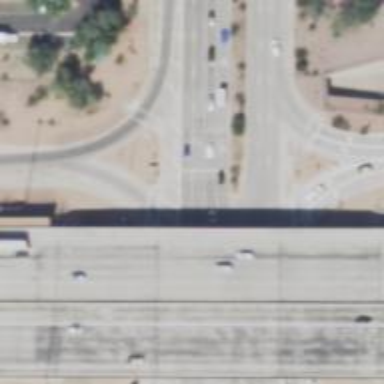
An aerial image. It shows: Solid stop line on the road.